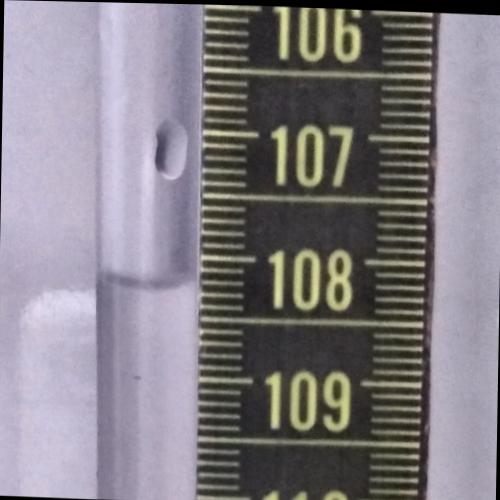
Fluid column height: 108.2 cm